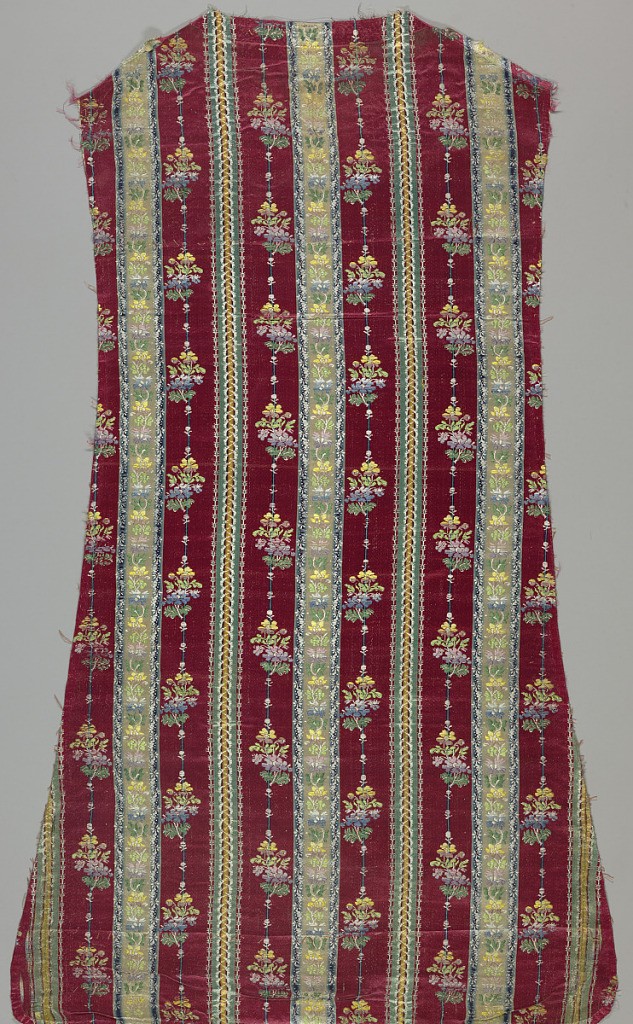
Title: Chasuble
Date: late 18th century
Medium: silk Technique: 7&1 satin with complementary weft floats
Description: Blue and green stripes on red satin with small bouquets.